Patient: sex F, age 75
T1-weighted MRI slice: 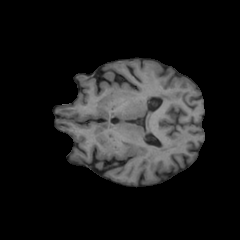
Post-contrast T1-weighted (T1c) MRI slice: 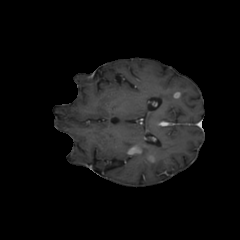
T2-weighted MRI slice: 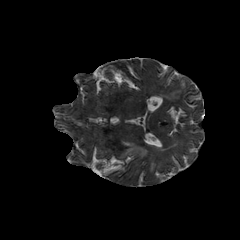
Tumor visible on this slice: yes
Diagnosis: Glioblastoma, IDH-wildtype
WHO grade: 4